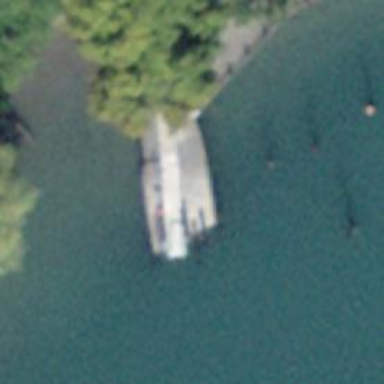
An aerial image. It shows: Man-made pier.